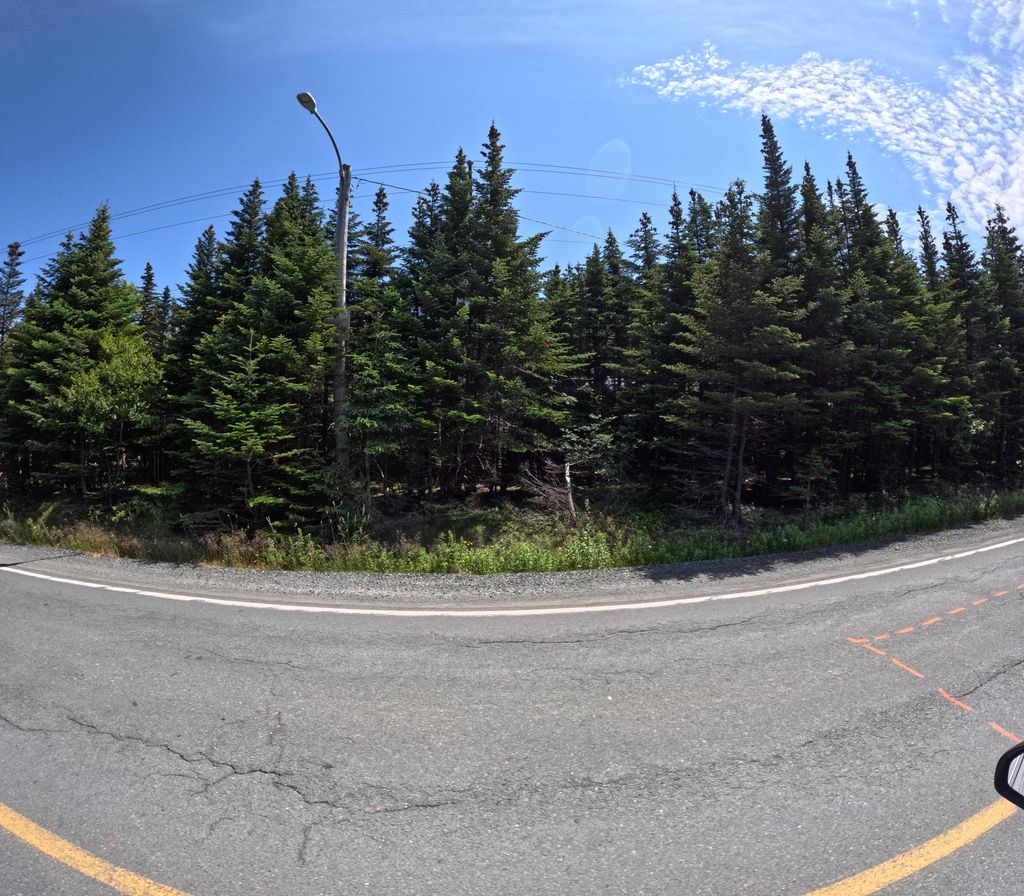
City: st_johns